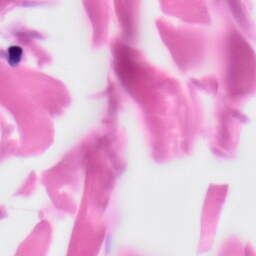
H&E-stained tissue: Skin